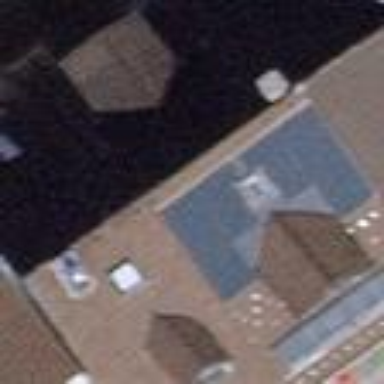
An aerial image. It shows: Terrace building with gabled roof.